Question: I am debugging the site with Chrome Developer Tools. If I check "pause on all exceptions", it pauses a few times when the site is loading and points to jquery.min.js(#line). These are only caught exceptions.
How can I track it back to see which function of my code causes the exception in jquery?
Also, should I really spend some time to track it down, if all my scripts function properly?
Thanks
Update. The problem is that I cannot see any of my functions in the call stack - only jquery calls:

Perhaps I can safely ignore these since all the exceptions are handled.
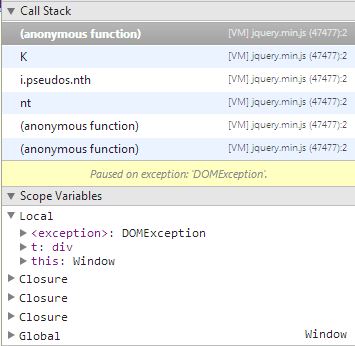
Answer: For issues like the one you're dealing with I find the printStackTrace method handy and keep it in my dev toolkit.
<URL>
In a method where I'm having issues, I'll simply do the following:
'''
var trace = printStackTrace();
console.log(trace);
'''
I hope this might help you out. Good luck.